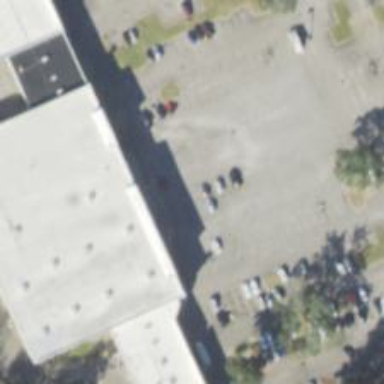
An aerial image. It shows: Parking space.